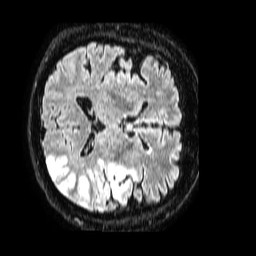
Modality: FLAIR
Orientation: axial
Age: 57
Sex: male
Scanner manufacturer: philips
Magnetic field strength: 1.5 T
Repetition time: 4.8 s
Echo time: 0.3 s